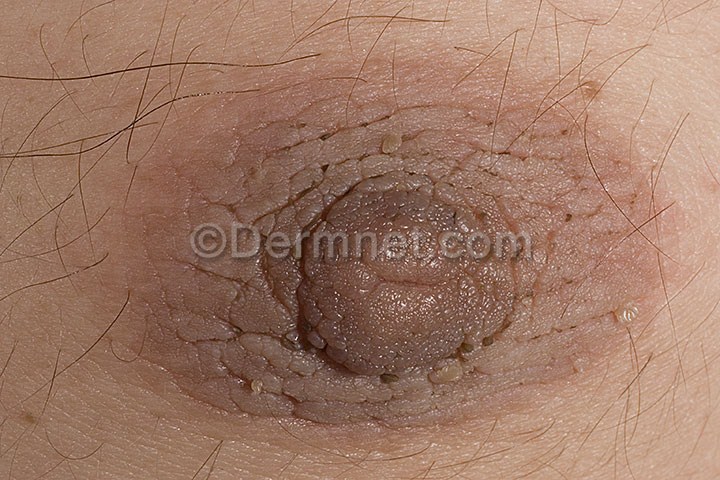
Disease: Systemic Disease